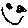
Label: smiley face